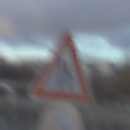
Verkehrszeichen: EinseitigVerengteFahrbahnRechts
Zusatzzeichen unten: UeberholverbotKraftfahrzeuge
Umgebung: Outdoor, Suburban
Tageszeit: SunriseSunset
Wetter: PartlyCloudy
Licht: Natural
Jahreszeit: NotSpecified
Kontrast: LowContrast